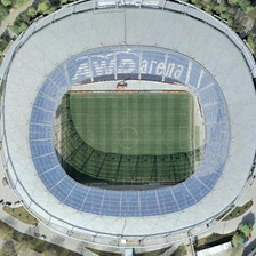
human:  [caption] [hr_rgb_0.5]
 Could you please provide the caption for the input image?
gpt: AWD arena is a huge soccer stadium on the roof.

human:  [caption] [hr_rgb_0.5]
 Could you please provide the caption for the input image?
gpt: It's a huge football field with an all wheel drive arena on the roof.

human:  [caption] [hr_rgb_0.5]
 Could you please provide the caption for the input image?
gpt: huge words of awd arena are writed int the blearchers of the stadium .

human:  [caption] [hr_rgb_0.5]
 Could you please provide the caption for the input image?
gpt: There is a bowl shaped stadium in the square. There are trees and lawns in the blue stands.

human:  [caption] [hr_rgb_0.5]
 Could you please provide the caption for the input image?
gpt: There is a spherical ball field, and there is a spherical spherical shape, and the tree and the lawn are square.